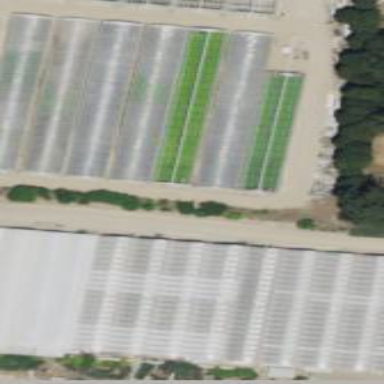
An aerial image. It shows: Greenhouse.